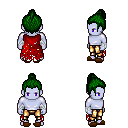
a pixel art fantasy rpg character, male body template, dark elf, purple skin, red tattered cape, gold greaves, green short topknot hairstyle, white cloth bandages, brown slippers, four views (front, back, left, right), 2x2 character sprite sheet, small pixel art, hard edges, no anti-aliasing